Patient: sex F, age 33
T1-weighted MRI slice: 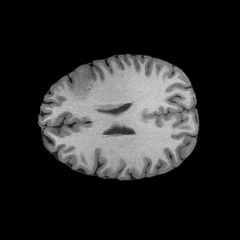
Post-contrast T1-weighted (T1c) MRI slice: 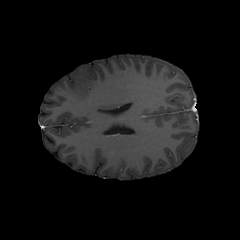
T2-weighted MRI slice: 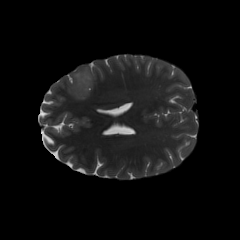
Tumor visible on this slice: yes
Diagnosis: Astrocytoma, IDH-mutant
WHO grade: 2